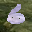
Label: 6